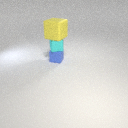
small cyan metal cube above small blue rubber cube